Field crop: maize
Growth stage: 1
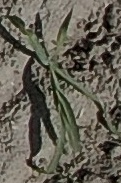
Species: sorghum